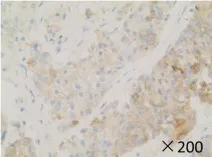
Histopathology and immunohistochemistry of the patient. (C, F), CK-19. Original magnification: x40 and x 200.
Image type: pathology (immunostaining)